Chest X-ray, PA view. Patient: 31 years old, sex F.
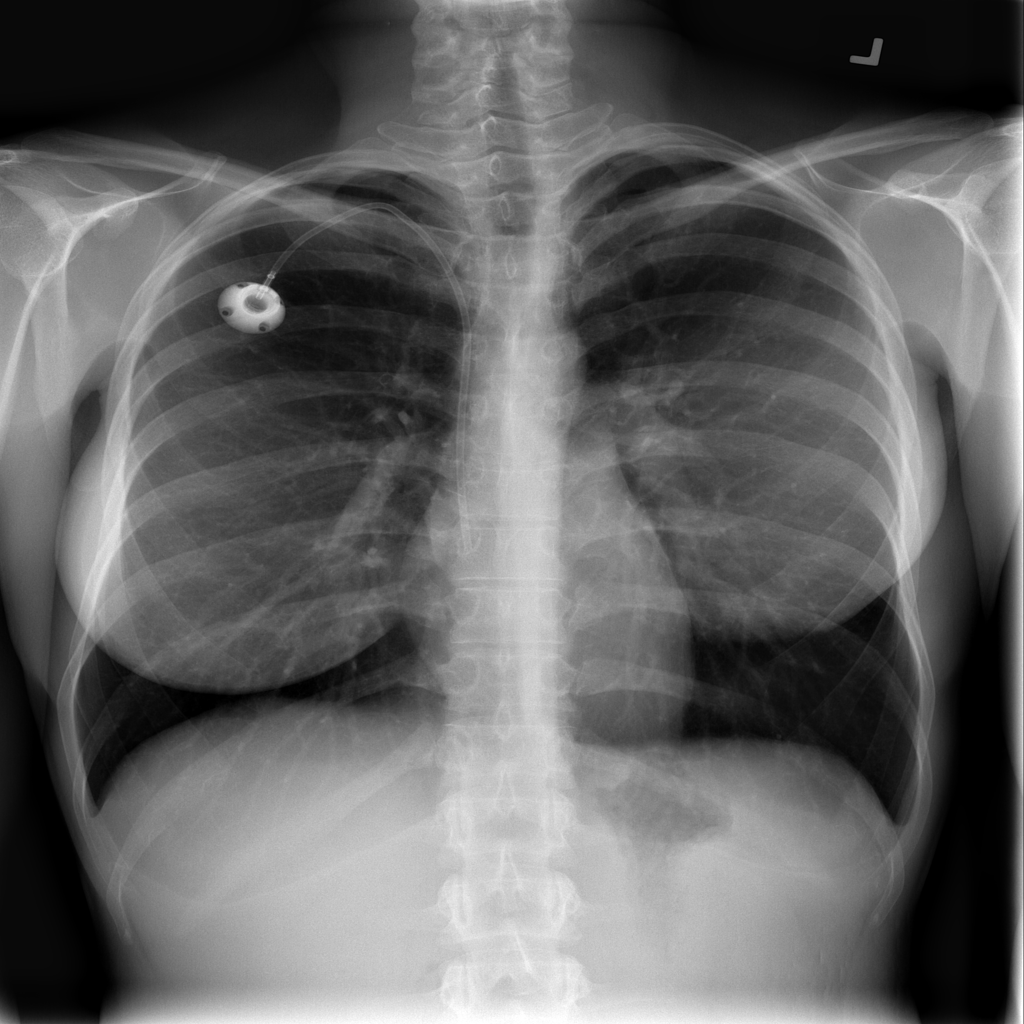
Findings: No Finding